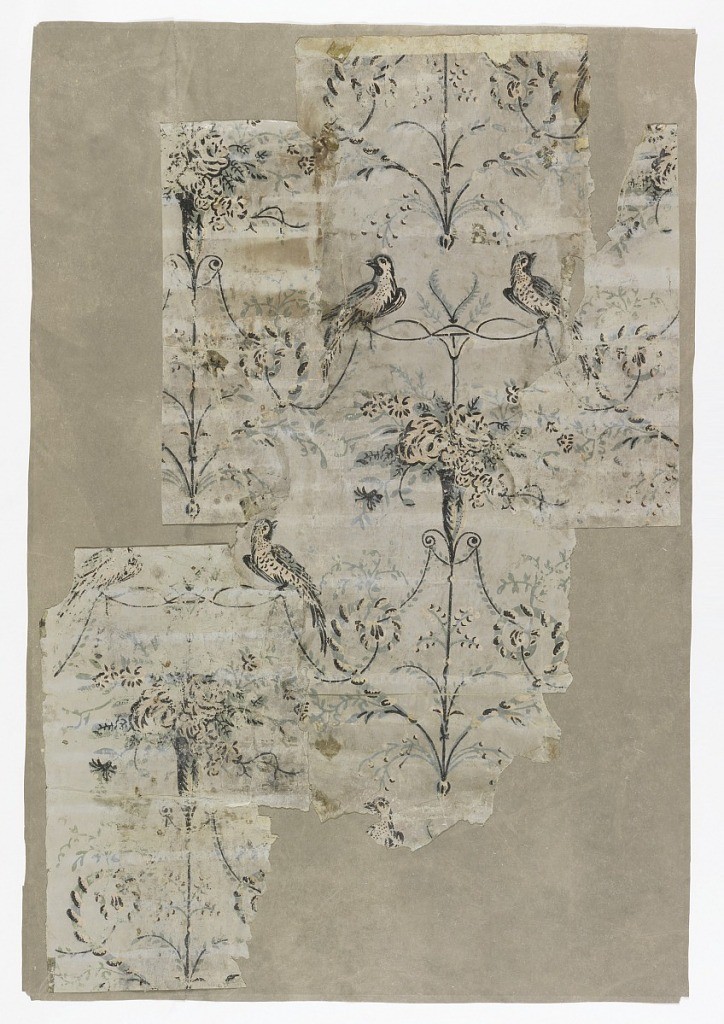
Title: Sidewall
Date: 1785–95
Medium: Block printed on handmade paper
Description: Festoons with birds and vases of flowers, gray background, printed with black, moss green and pink.